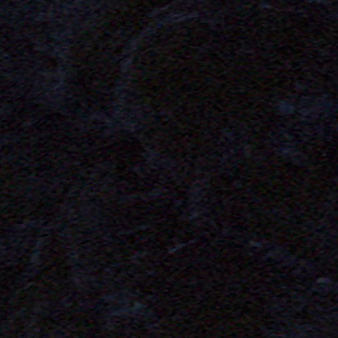
Label: other